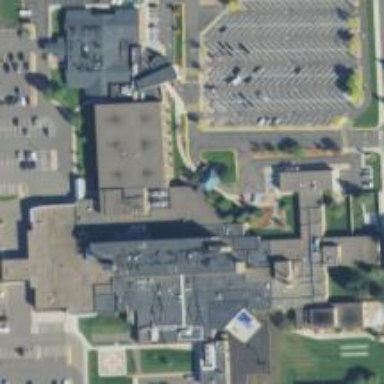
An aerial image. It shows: Hospital building.